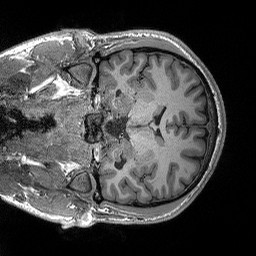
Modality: T1w
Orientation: coronal
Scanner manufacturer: siemens
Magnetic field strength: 3 T
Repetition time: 2.3 s
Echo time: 0.00298 s